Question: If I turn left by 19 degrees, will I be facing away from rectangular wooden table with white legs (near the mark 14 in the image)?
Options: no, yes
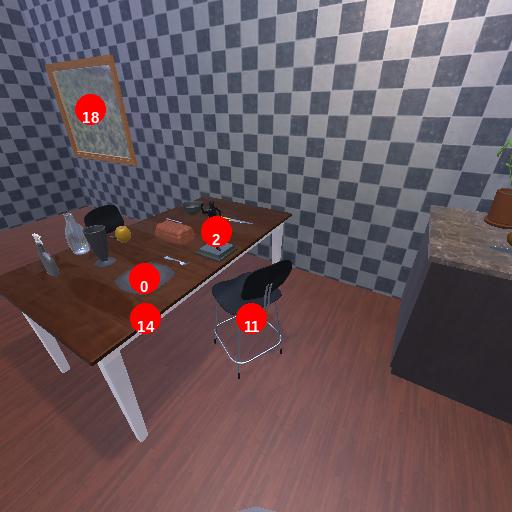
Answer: no